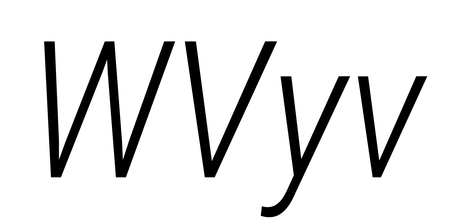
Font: Roboto-Italic_Condensed_Light_Italic